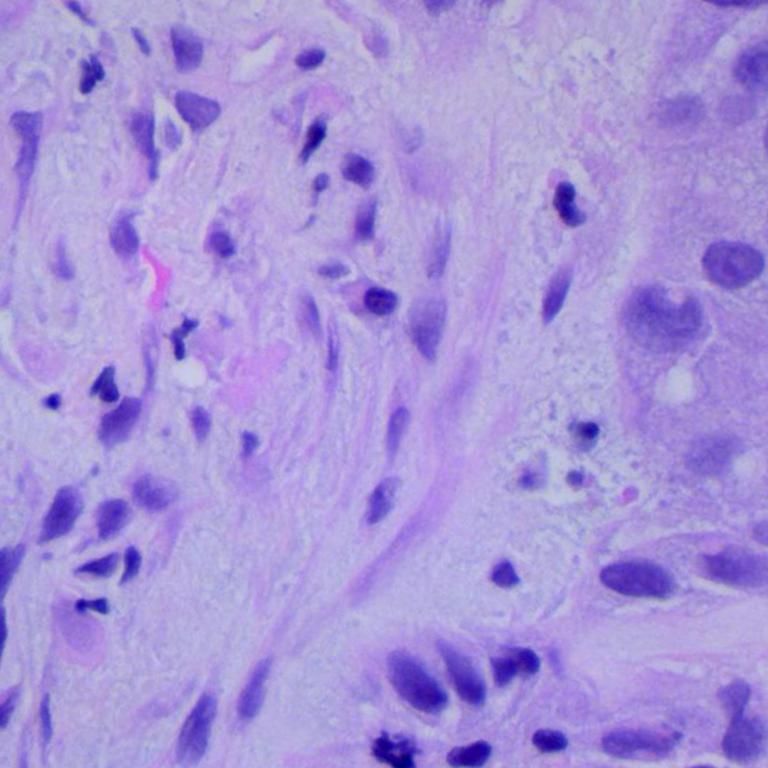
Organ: lung
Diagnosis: squamous carcinomas